Point out the variations between the two images.
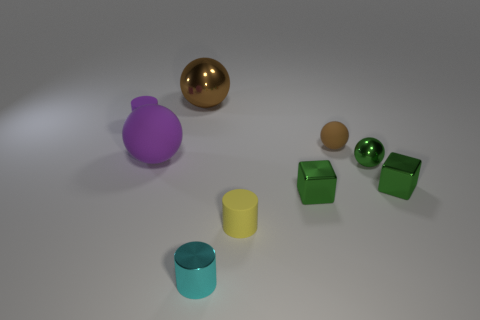
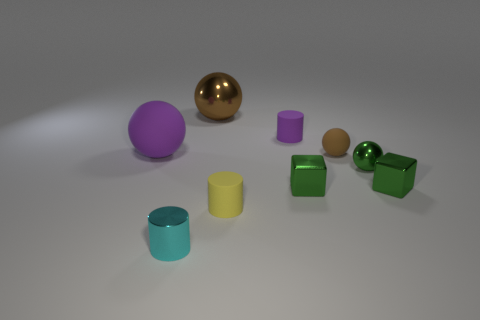
the purple cylinder moved
the tiny purple matte thing is in a different location
the small purple cylinder changed its location
the small purple cylinder changed its location
the small purple rubber cylinder that is behind the tiny brown rubber object moved
the small purple rubber cylinder on the left side of the tiny metallic cylinder changed its location
the tiny purple matte cylinder to the left of the tiny cyan metal object changed its location
the small purple matte cylinder on the left side of the tiny cyan shiny object moved